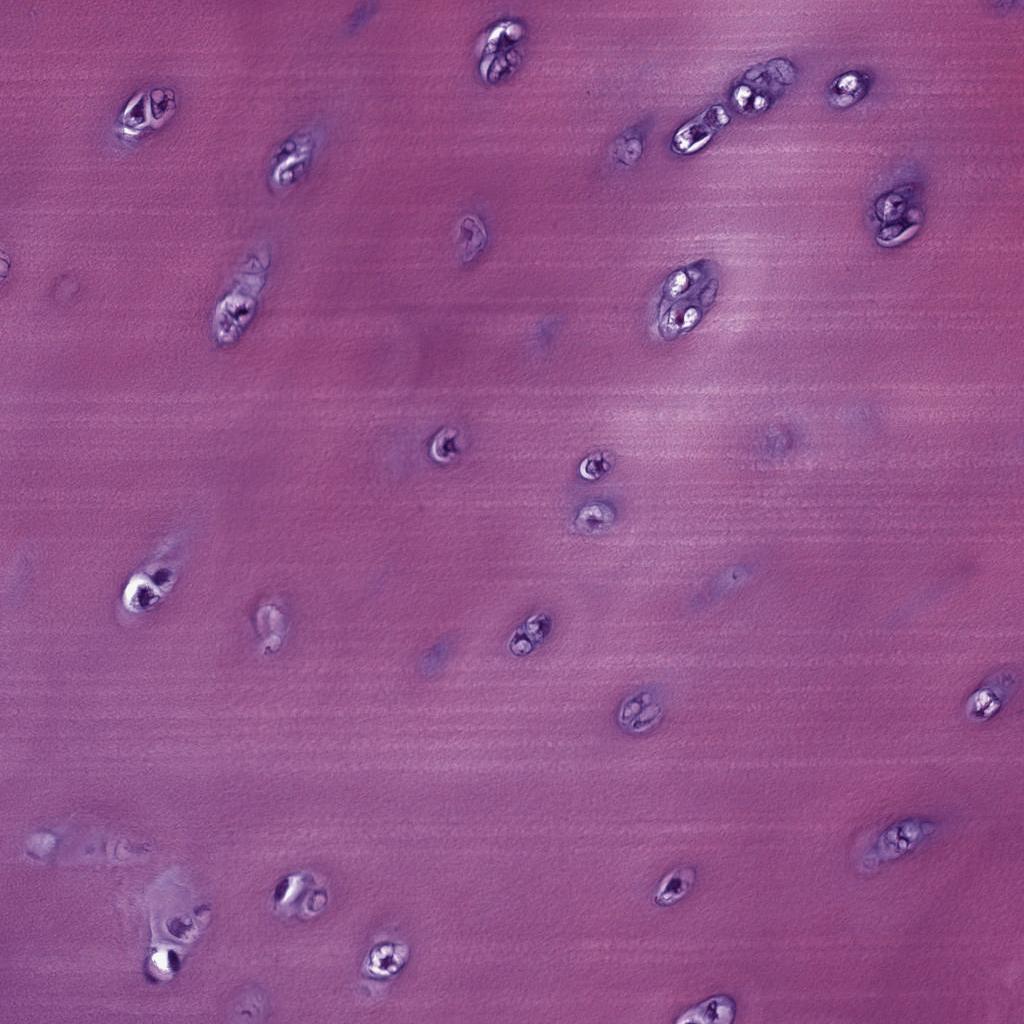
Label: Non-Tumor